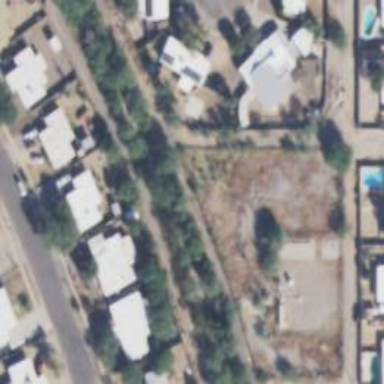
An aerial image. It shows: Alley classified as service road.